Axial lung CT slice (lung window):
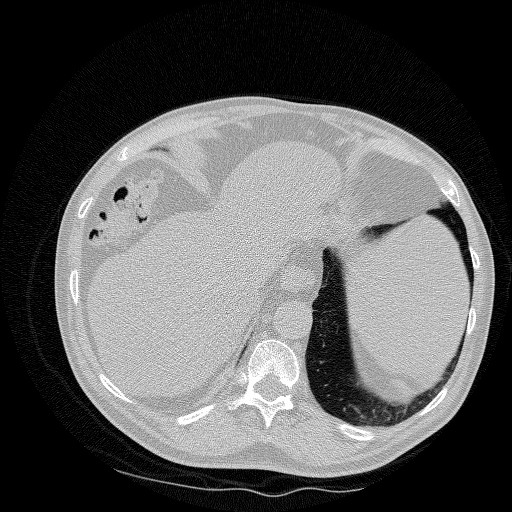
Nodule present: no